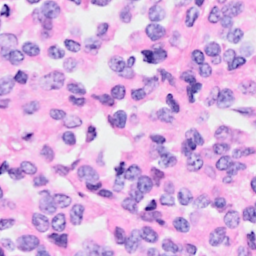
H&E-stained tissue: Breast